Field crop: maize
Growth stage: 2
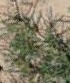
Species: salsola